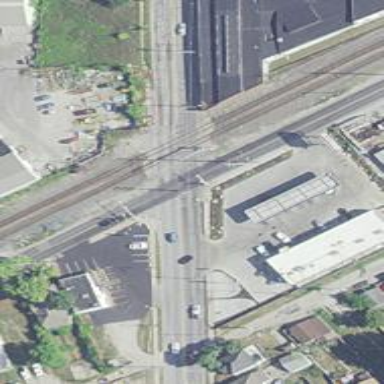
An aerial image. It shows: Crossing for the railway.